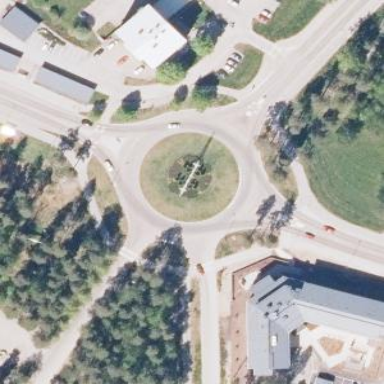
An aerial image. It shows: Asphalt road that is secondary route leading to roundabout.